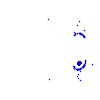
Particle: electron